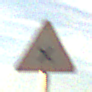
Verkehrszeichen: KreuzungOderEinmuendung
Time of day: SunriseSunset
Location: Outdoor (Nature)
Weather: PartlyCloudy
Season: NotSpecified
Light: Natural